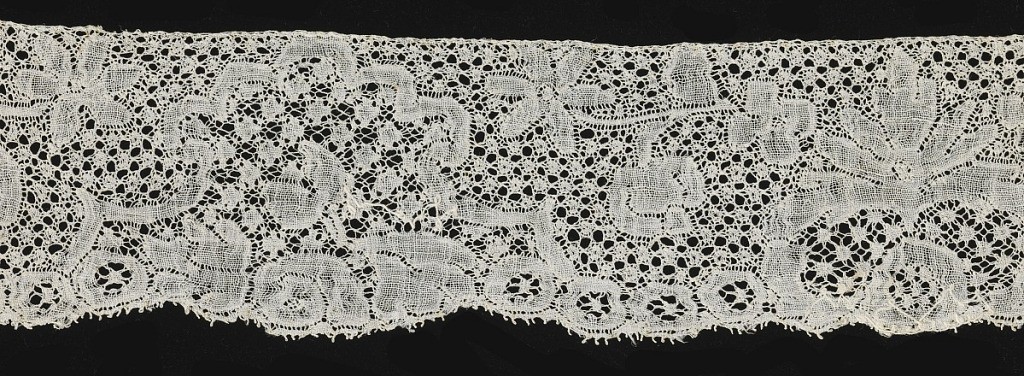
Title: Fragment
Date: early 18th century
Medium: linen Technique: bobbin lace (Binche style with snowflake ground)
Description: Symmetrical floral design with scalloped edge.